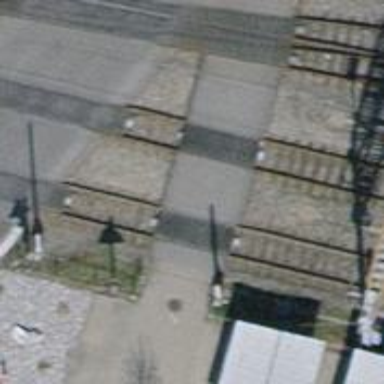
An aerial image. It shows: Railway crossing.